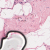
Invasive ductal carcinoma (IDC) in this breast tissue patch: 0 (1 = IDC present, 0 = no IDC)